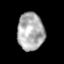
Tissue: prostate
Cell type: T cells
Senescence score: 0.3457
Nuclear area (px): 984
Mean DAPI intensity: 173.558